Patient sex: M
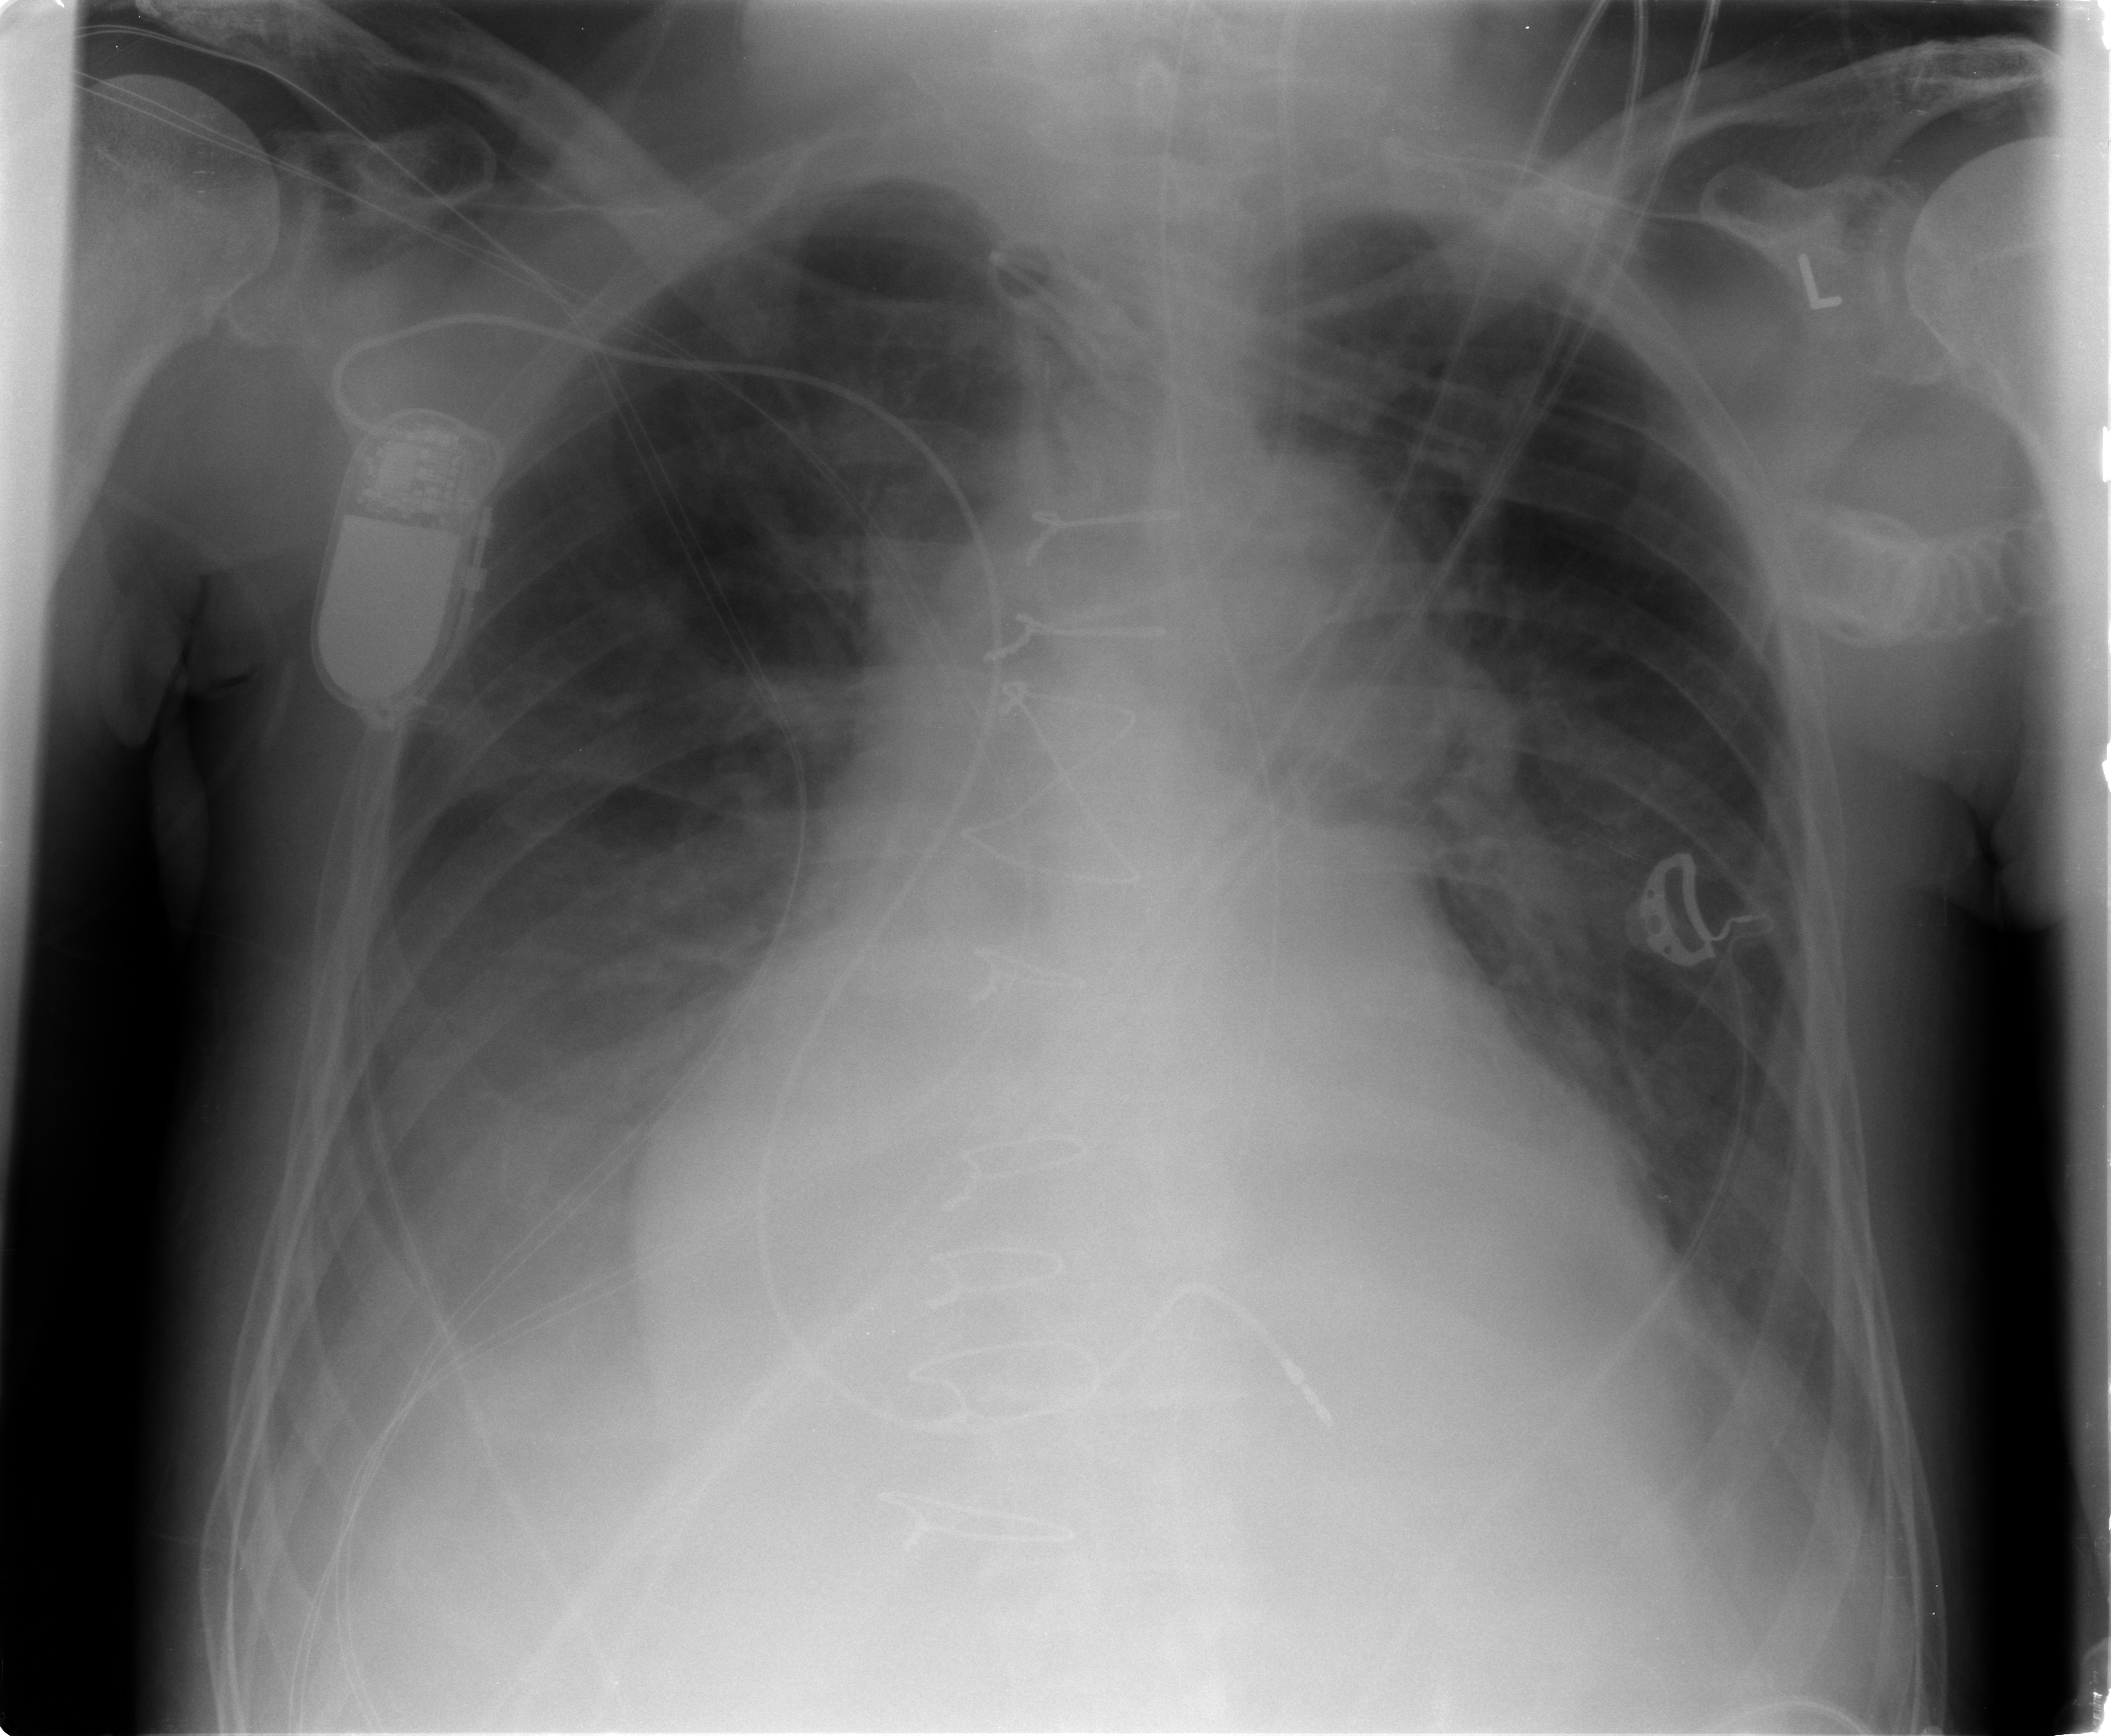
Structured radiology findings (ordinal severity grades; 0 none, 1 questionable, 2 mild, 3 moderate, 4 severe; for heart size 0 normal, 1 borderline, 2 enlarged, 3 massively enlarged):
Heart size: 2
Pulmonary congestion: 2
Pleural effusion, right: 2
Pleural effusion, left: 2
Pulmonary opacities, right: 2
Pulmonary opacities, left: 0
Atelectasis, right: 2
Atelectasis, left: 2